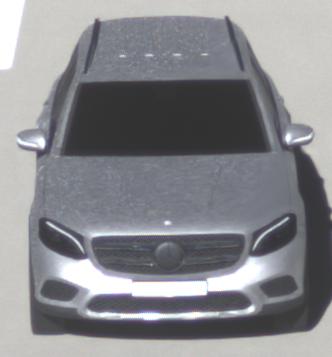
Make: Mercedes-Benz
Model: GLC 250
Detailed model: GLC (253)
Model produced from: 2015/09
Model produced until: 2018/05
Doors: 5
Color: white
Road condition: dry road
Daytime: morning or afternoon
Contrast: high contrast